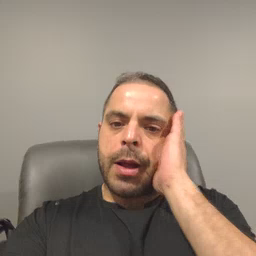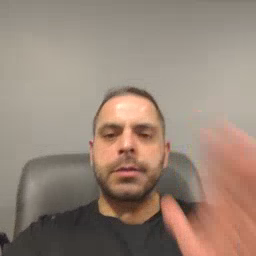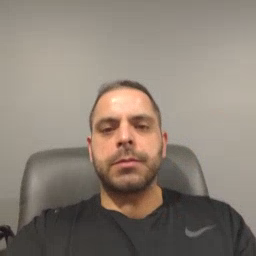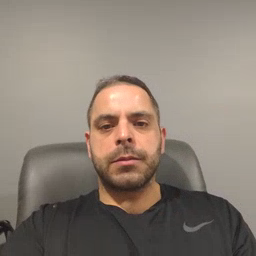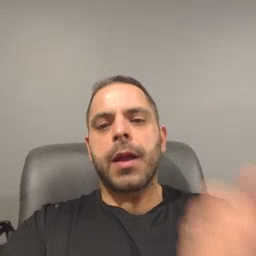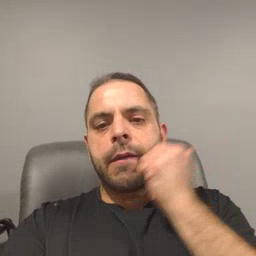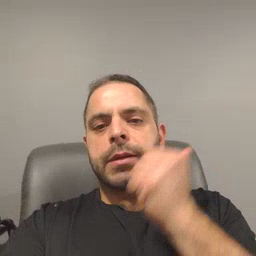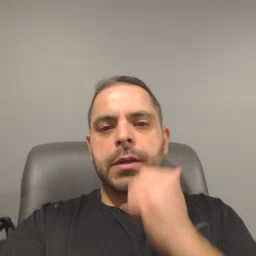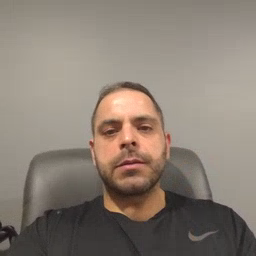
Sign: every